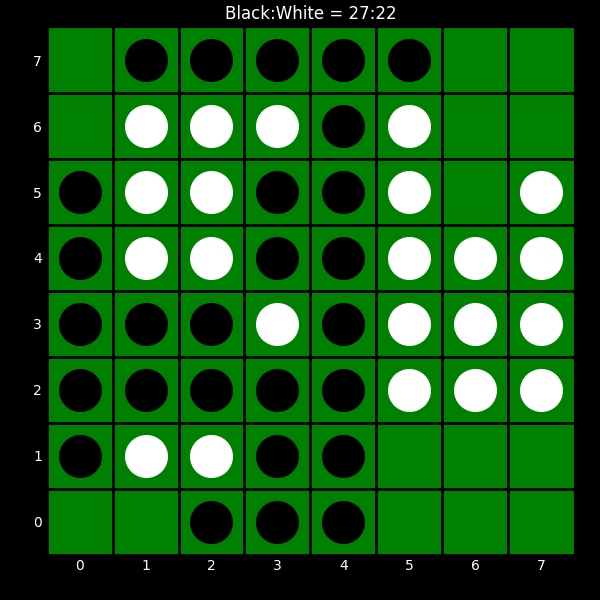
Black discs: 27
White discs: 22